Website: apple
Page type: address-validator
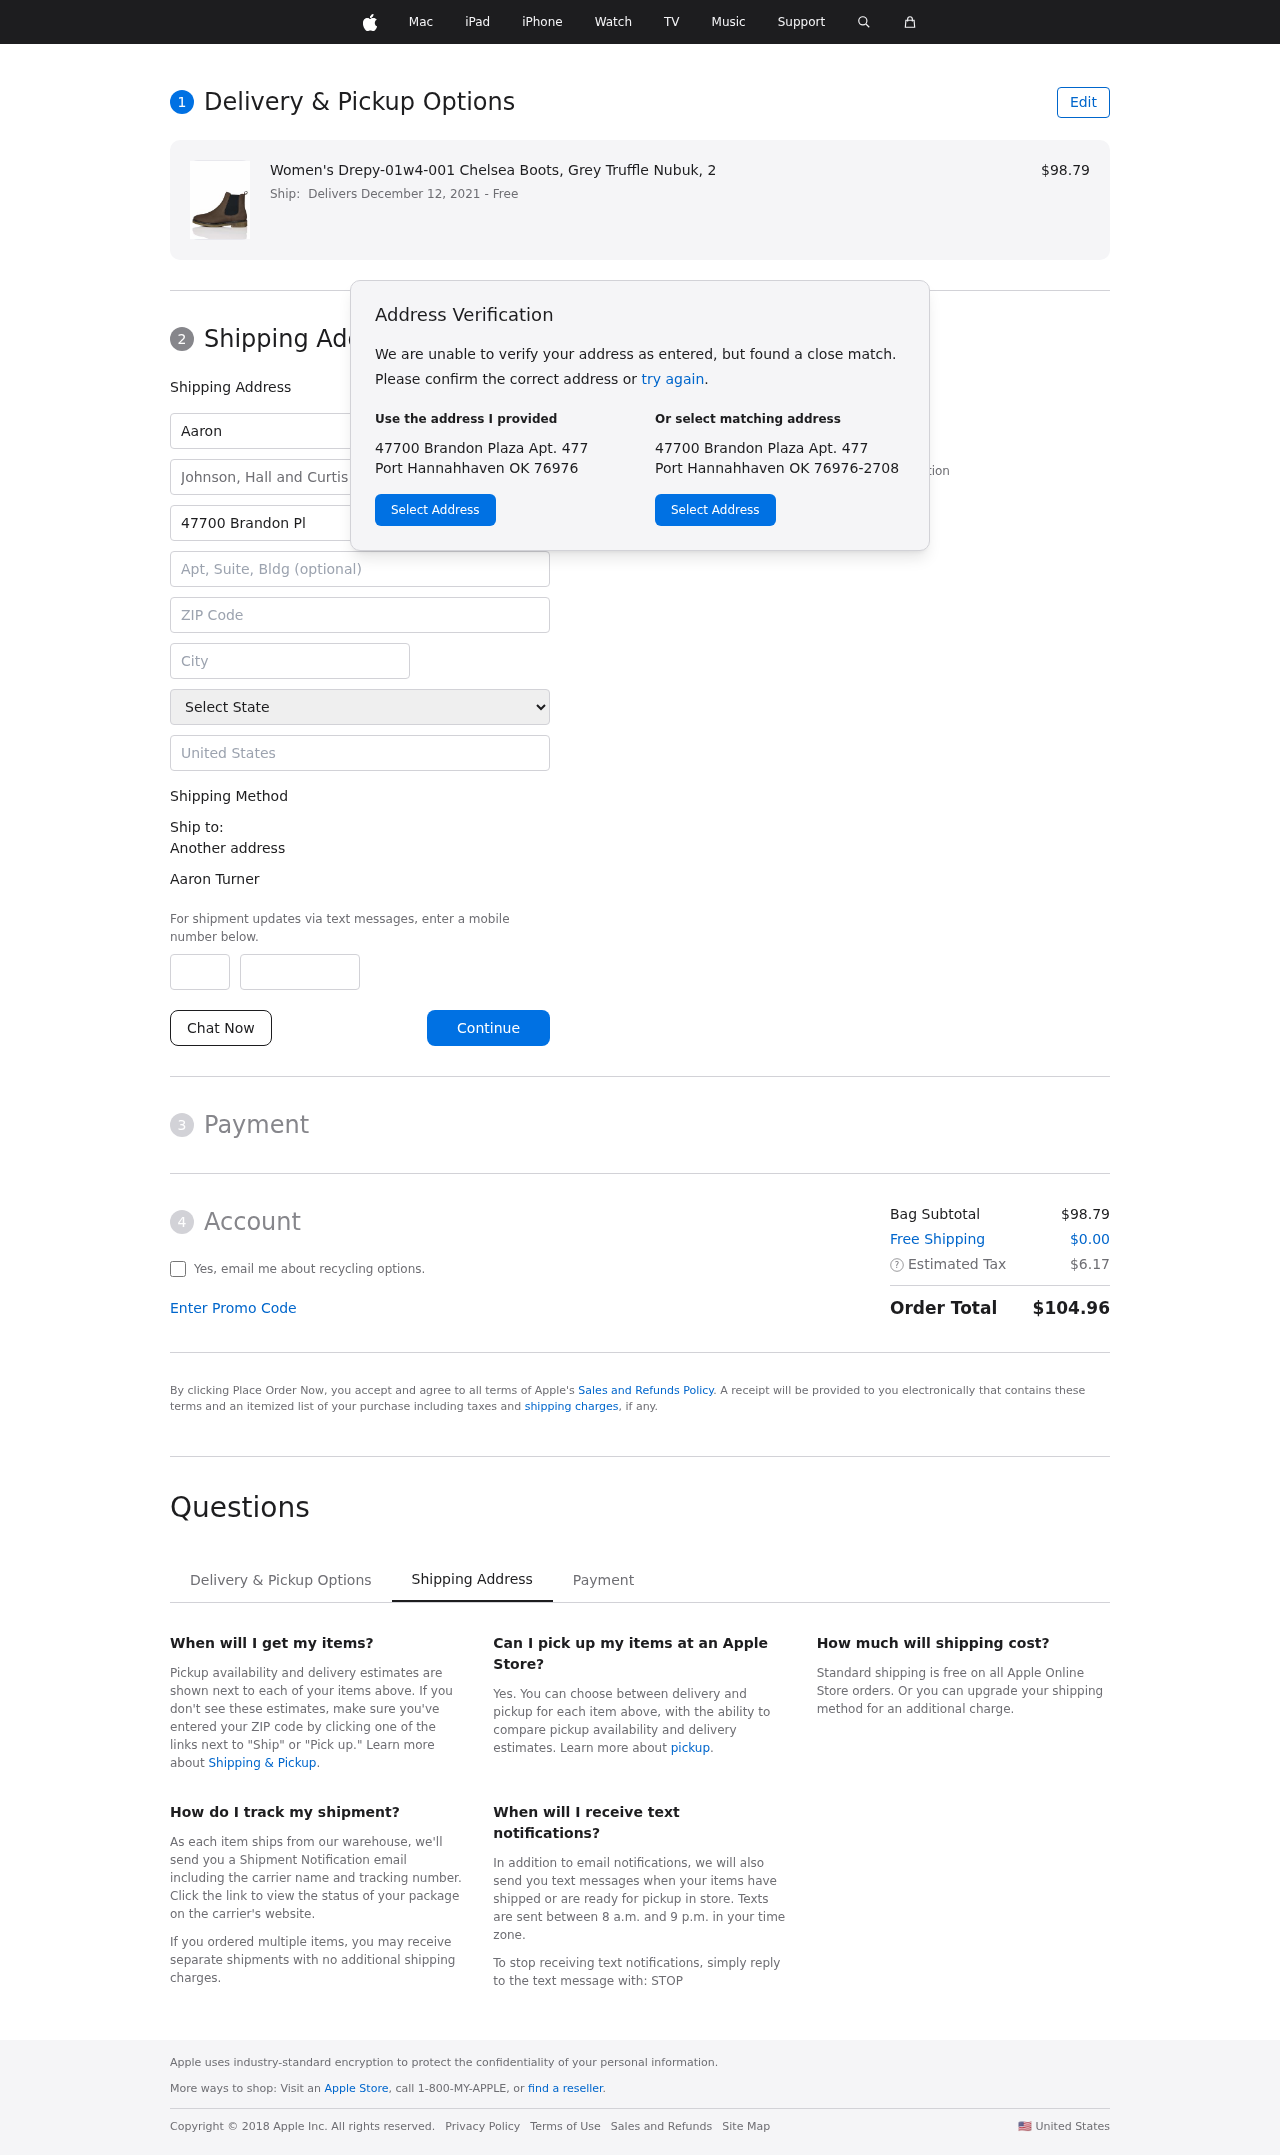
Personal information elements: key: PII_CITY
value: Port Hannahhaven
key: PII_COMPANY
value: Johnson, Hall and Curtis
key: PII_COUNTRY
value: United States
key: PII_FIRSTNAME
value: Aaron
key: PII_FULLNAME
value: Aaron Turner
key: PII_LASTNAME
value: Turner
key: PII_PHONE_AREA
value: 733
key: PII_PHONE_SUFFIX
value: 8158
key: PII_POSTCODE
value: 76976
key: PII_STATE
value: Oklahoma
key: PII_STREET
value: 47700 Brandon Plaza Apt. 477
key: PII_STREET2
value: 620 Adam Lane
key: PII_CITY_STATE_ZIP
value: Port Hannahhaven OK 76976
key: PII_STATE_ABBR
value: OK
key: PII_POSTCODE_FULL
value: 76976
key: PII_POSTCODE_NUMERIC
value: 76976
Product elements: key: PRODUCT1_NAME
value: Women's Drepy-01w4-001 Chelsea Boots, Grey Truffle Nubuk, 2
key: PRODUCT1_PRICE
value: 98.79
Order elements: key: ORDER_DELIVERY_DATE
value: Delivers December 12, 2021
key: ORDER_SUBTOTAL
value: $98.79
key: ORDER_SHIPPING_COST
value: $0.00
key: ORDER_TAX
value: $6.17
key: ORDER_TOTAL
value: $104.96